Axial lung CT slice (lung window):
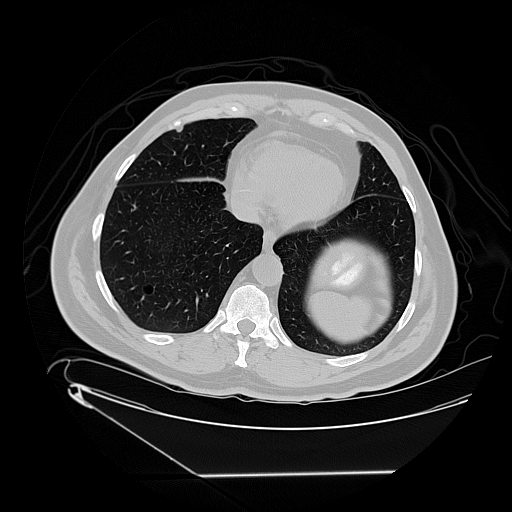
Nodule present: no